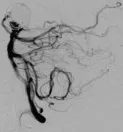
Stage 1. Lateral. DSA images.
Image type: radiology (ct)